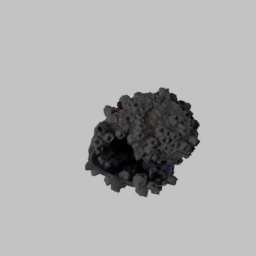
Label: animals